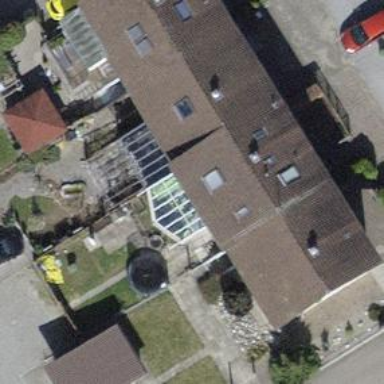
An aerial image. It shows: Terrace building.